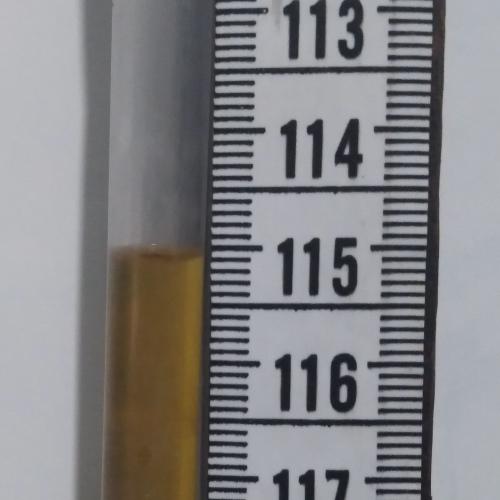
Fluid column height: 115.1 cm